Interaction volume radius: 5 \u00c5
Interaction volume height: 15 \u00c5
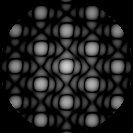
Disorder parameter: 0.01363